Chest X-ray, PA view. Patient: 38 years old, sex F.
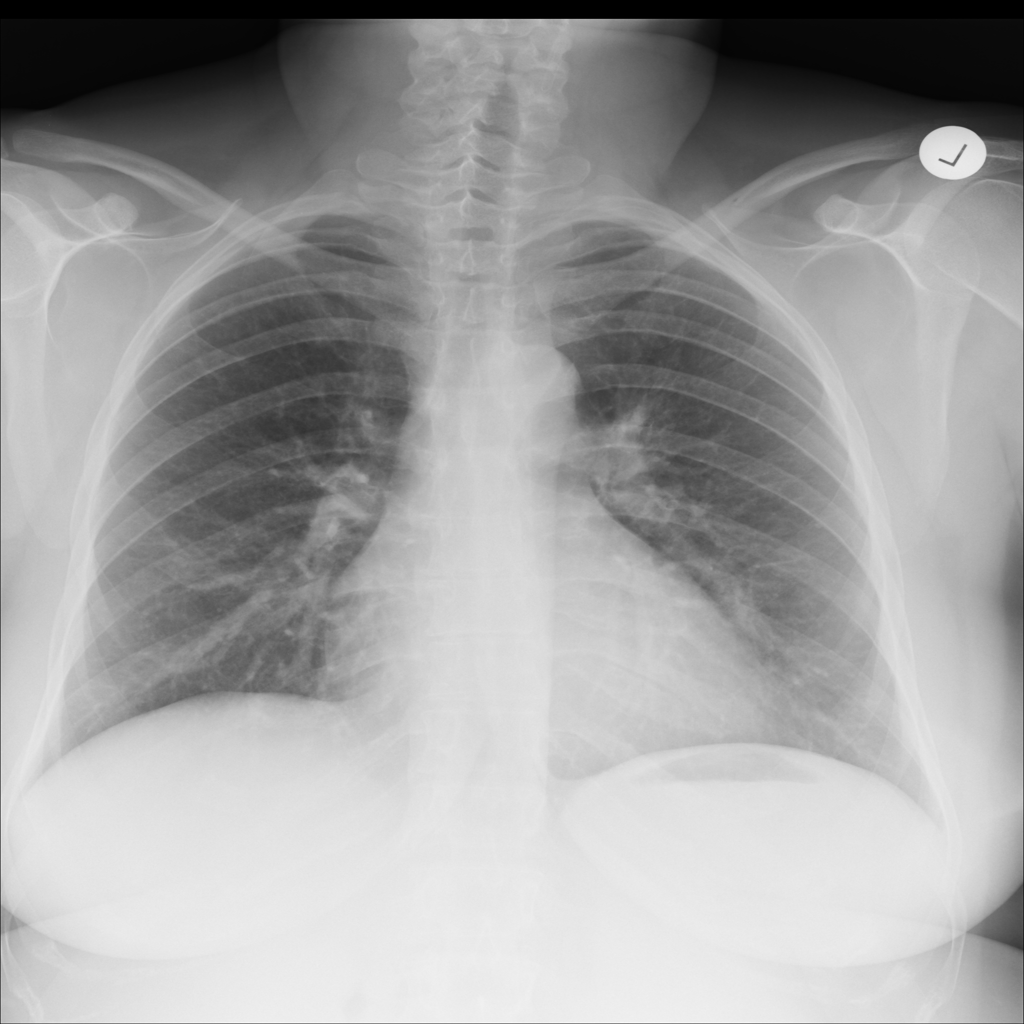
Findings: No Finding